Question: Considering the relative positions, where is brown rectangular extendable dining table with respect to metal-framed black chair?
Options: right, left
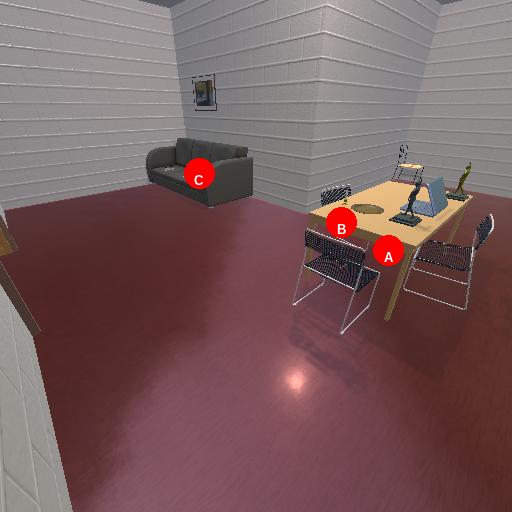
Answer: right